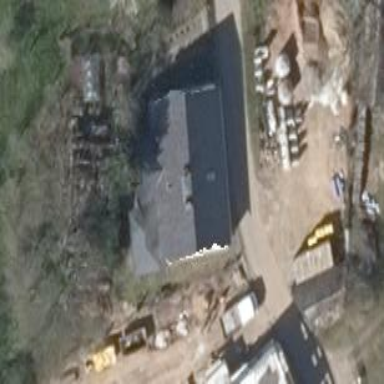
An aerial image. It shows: Grey house with flat roof.